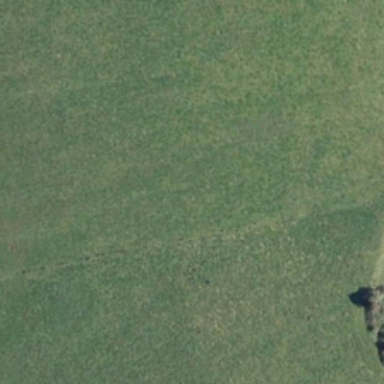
A vast expanse of grassland .